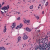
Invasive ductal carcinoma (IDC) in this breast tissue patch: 0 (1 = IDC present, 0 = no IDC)